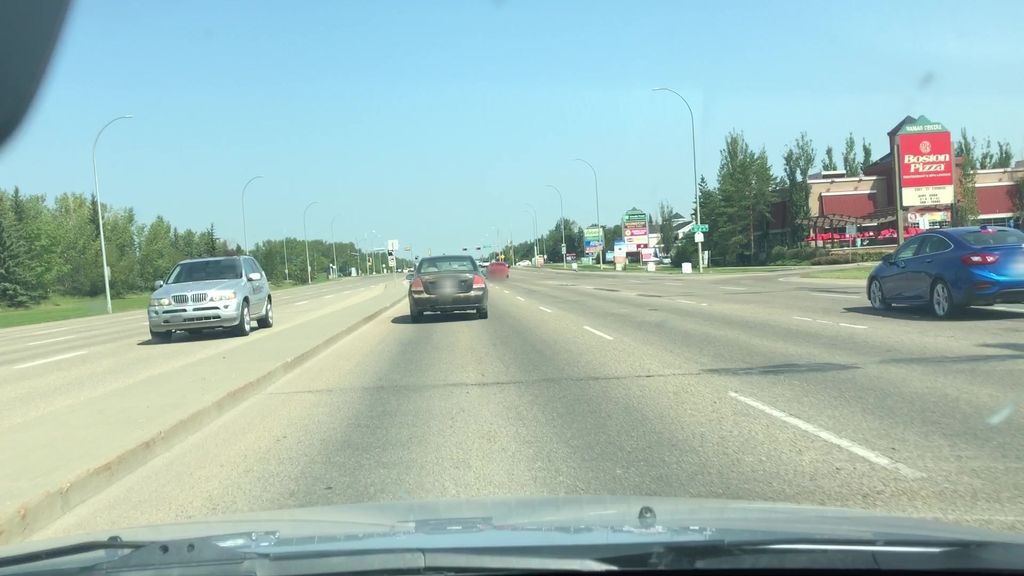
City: edmonton